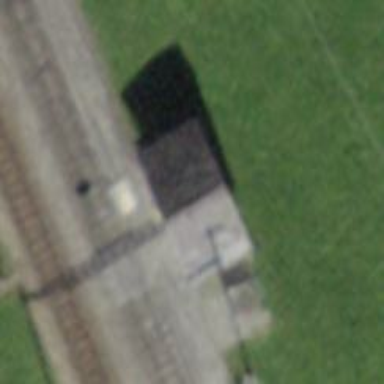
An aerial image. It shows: Railway station.